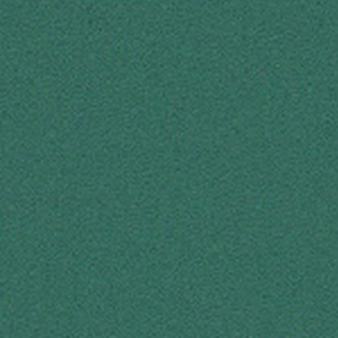
Label: other